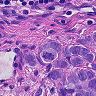
Metastatic tissue present: yes